Question: I want to plot 3D graph where Y-axis has only values 9, 99 , 999. I tried to use
'''
Y= [9, 99 , 999];
set(gca,'YTickLabel',Y);
set(gca,'YTick',Y);
'''
I want to have 3 points 9 at the beginning, 99 in the middle, and 999 at the end. Is it possible to do that?. I tried also with Ylim, but couldn't help

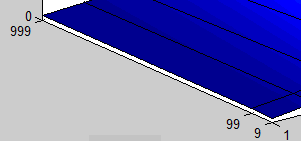
Answer: You can change your 'y'-axis to a logarithmic scale.
Use:
'''
set(gca, 'YScale', 'log');
'''
If you also set
'''
ylim([9 999]);
'''
as you had pointed out, you should get the desired result.